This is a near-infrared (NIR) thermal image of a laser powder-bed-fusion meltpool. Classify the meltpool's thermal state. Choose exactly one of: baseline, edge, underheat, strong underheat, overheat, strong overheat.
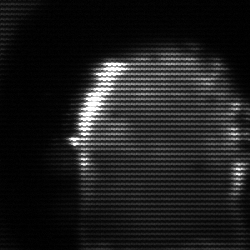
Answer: baseline